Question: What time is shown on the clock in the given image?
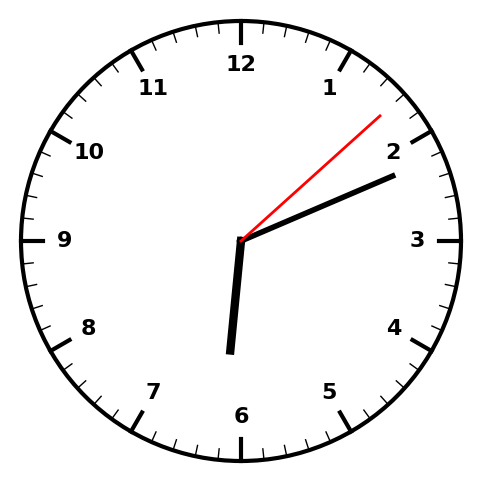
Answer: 06:11:08